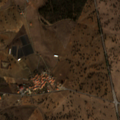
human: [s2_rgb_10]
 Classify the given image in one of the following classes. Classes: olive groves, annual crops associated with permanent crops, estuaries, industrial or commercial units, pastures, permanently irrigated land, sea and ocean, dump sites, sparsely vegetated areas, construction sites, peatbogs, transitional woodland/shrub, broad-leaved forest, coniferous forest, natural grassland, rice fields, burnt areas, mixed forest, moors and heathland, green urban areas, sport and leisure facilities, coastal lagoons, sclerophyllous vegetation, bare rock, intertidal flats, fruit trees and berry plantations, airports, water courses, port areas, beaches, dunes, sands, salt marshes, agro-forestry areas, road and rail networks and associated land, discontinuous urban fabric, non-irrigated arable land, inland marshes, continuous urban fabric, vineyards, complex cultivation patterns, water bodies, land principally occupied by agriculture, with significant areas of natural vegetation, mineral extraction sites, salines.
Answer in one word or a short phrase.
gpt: non-irrigated arable land, pastures, agro-forestry areas, transitional woodland/shrub